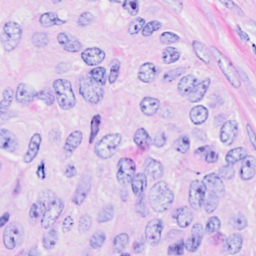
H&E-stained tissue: Breast